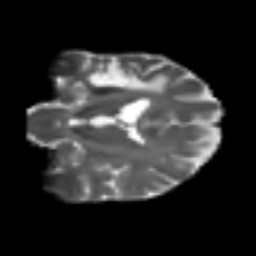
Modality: T2w
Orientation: coronal
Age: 39
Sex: female
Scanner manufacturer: siemens
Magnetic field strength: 3 T
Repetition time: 4.999 s
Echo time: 0.07946 s